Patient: sex M, age 57
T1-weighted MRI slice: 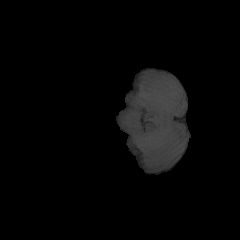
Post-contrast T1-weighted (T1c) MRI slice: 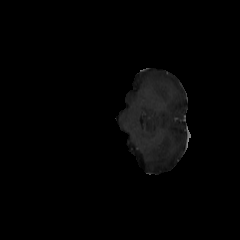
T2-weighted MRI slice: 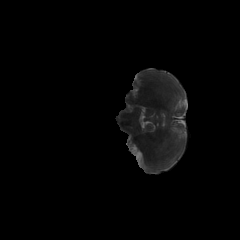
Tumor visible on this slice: no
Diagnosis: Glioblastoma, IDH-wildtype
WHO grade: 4